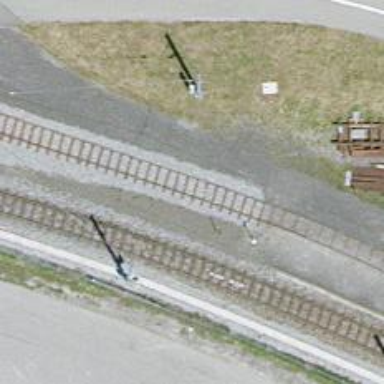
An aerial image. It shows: Level crossing along the railway.